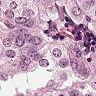
Metastatic tissue present: yes